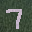
Label: 7